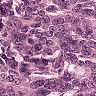
Metastatic tissue present: yes